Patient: sex F, age 35
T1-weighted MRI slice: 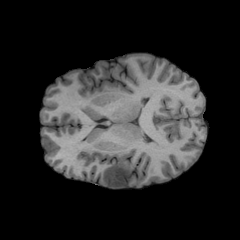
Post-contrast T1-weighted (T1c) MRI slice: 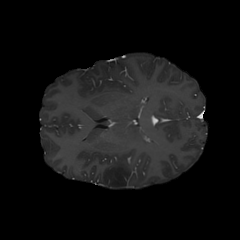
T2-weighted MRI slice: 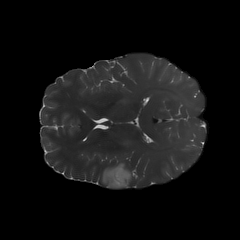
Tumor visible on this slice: yes
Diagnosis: Oligodendroglioma, IDH-mutant, 1p/19q-codeleted
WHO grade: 2